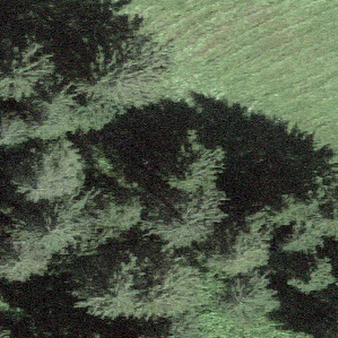
Label: other